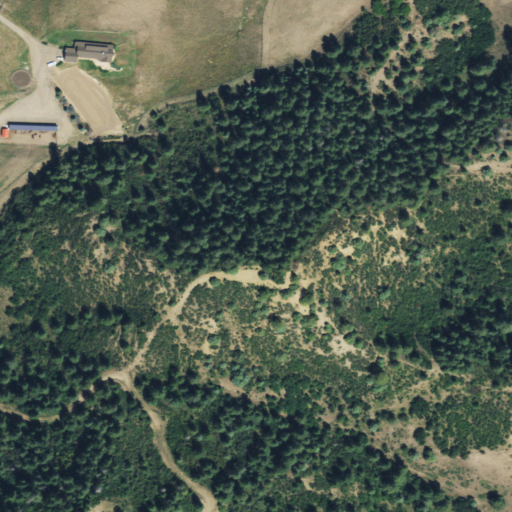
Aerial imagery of mountain in Colorado named Billy Goat Point containing shrub, evergreen forest, deciduous forest, and open development